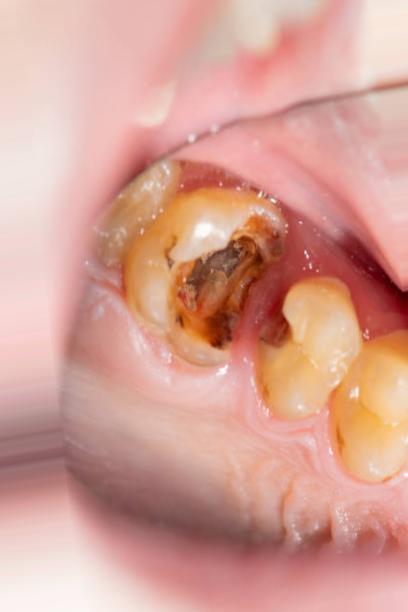
Condition: Caries